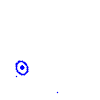
Particle: proton